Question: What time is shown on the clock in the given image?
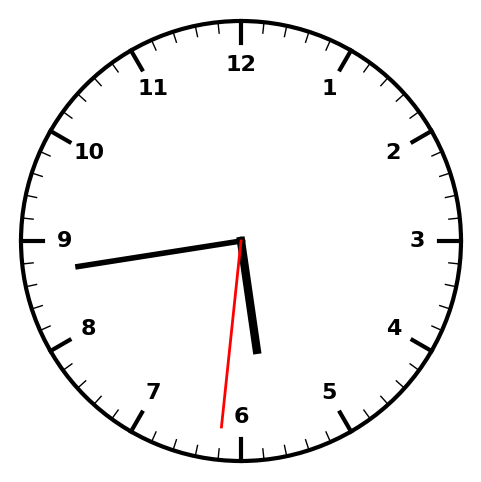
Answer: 05:43:31